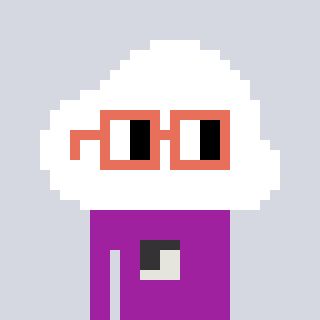
a pixel art character with square orange glasses, a cloud-shaped head and a magenta-colored body on a cool background